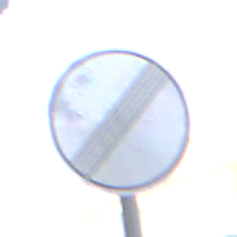
Verkehrszeichen: EndeSaemtlicherBegrenzungen
Umgebung: Outdoor, Urban
Tageszeit: SunriseSunset
Wetter: PartlyCloudy
Licht: Natural
Jahreszeit: NotSpecified
Kontrast: MediumContrast